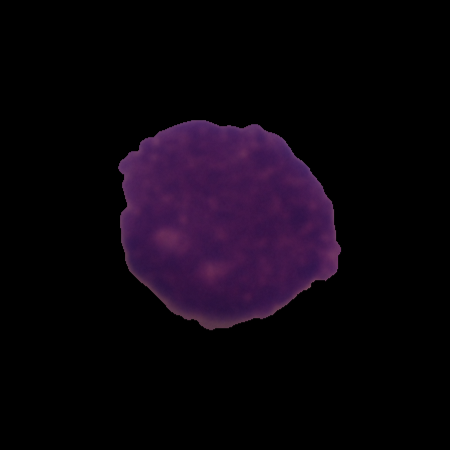
Label: cancer